Question: I am working on a query with race/ethnicity values in two different forms.
Race_ID field/column (integer) and Race (character) in Race Table has 18 values.
The picture shows the race_ID and race field:

I am trying to combined multiple race_ids into one value of race columns.
For eg: adding 7,8,9,11 to Southeast Asian.
I have tried SUM CASE When and it did not work here. I would greatly appreciate help here.
'''
select Count(*), Race_ID,
(case when RACE_ID in ('7', '8', '9', '11') then 'Southeast Asian'
when RACE_ID in ('4','5', '6') then 'East Asian'
when RACE_ID in ('15', '16', '17') then 'Pacific Islander'
when RACE_ID = '1' then 'White'
when RACE_ID = '2' then 'Hispanic'
when RACE_ID= '3' then 'Black'
when RACE_ID = '10' then 'Filipino'
when RACE_ID = '12' then 'Native American'
when RACE_ID= '13' then 'Middle Eastern'
when RACE_ID= '14' then 'Asian East Indian'
when RACE_ID= '18' then 'Unknown'
when RACE_ID= '19' then 'Other'
end ) as Race
from Race_table
group by RACE_ID, Race
order by RACE_ID
'''
If anyone is able to figure out, your thoughts will be greatly appreciated.
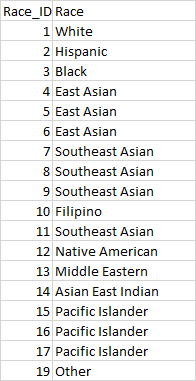
Answer: I think you want conditional aggregation:
'''
select Count(*),
sum(case when RACE_ID in ('7', '8', '9', '11') then 1 else 0 end) as Southeast_Asian,
sum(case when when RACE_ID in ('4','5', '6') then 1 else 0 end) as East_Asian,
. . .
from Race_table;
'''
If you actually want a separate row for each race, then:
'''
select Count(*),
(case when RACE_ID in ('7', '8', '9', '11') then 'Southeast Asian'
when RACE_ID in ('4','5', '6') then 'East Asian'
when RACE_ID in ('15', '16', '17') then 'Pacific Islander'
when RACE_ID = '1' then 'White'
when RACE_ID = '2' then 'Hispanic'
when RACE_ID = '3' then 'Black'
when RACE_ID = '10' then 'Filipino'
when RACE_ID = '12' then 'Native American'
when RACE_ID = '13' then 'Middle Eastern'
when RACE_ID = '14' then 'Asian East Indian'
when RACE_ID = '18' then 'Unknown'
when RACE_ID = '19' then 'Other'
end ) as Race
from Race_table
group by Race
order by min(RACE_ID);
'''
Not all databases allow you to aggregate by a column alias. In those databases, you can repeat the 'case' expression.